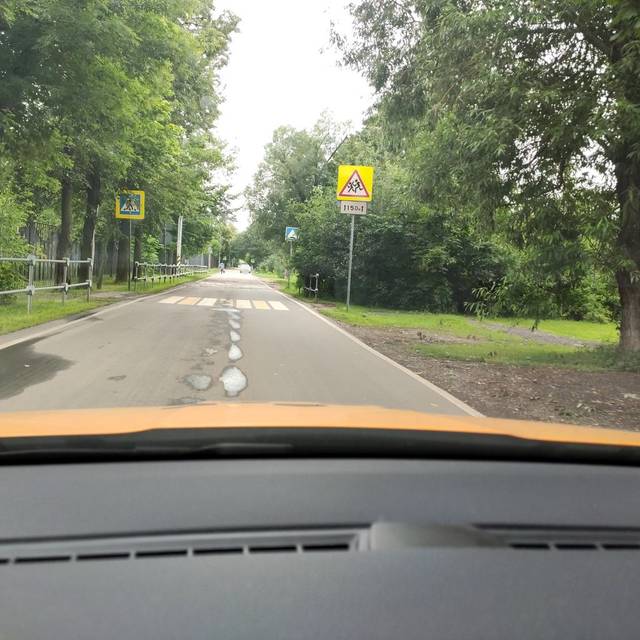
Region: Russia
Coordinates: 55.714, 37.854